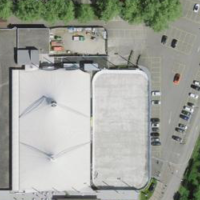
EUNIS habitat code: 53
Species observed at this site:
Griposia aprilina